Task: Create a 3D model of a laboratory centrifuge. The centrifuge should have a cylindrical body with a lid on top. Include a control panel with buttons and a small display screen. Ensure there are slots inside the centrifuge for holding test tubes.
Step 501:
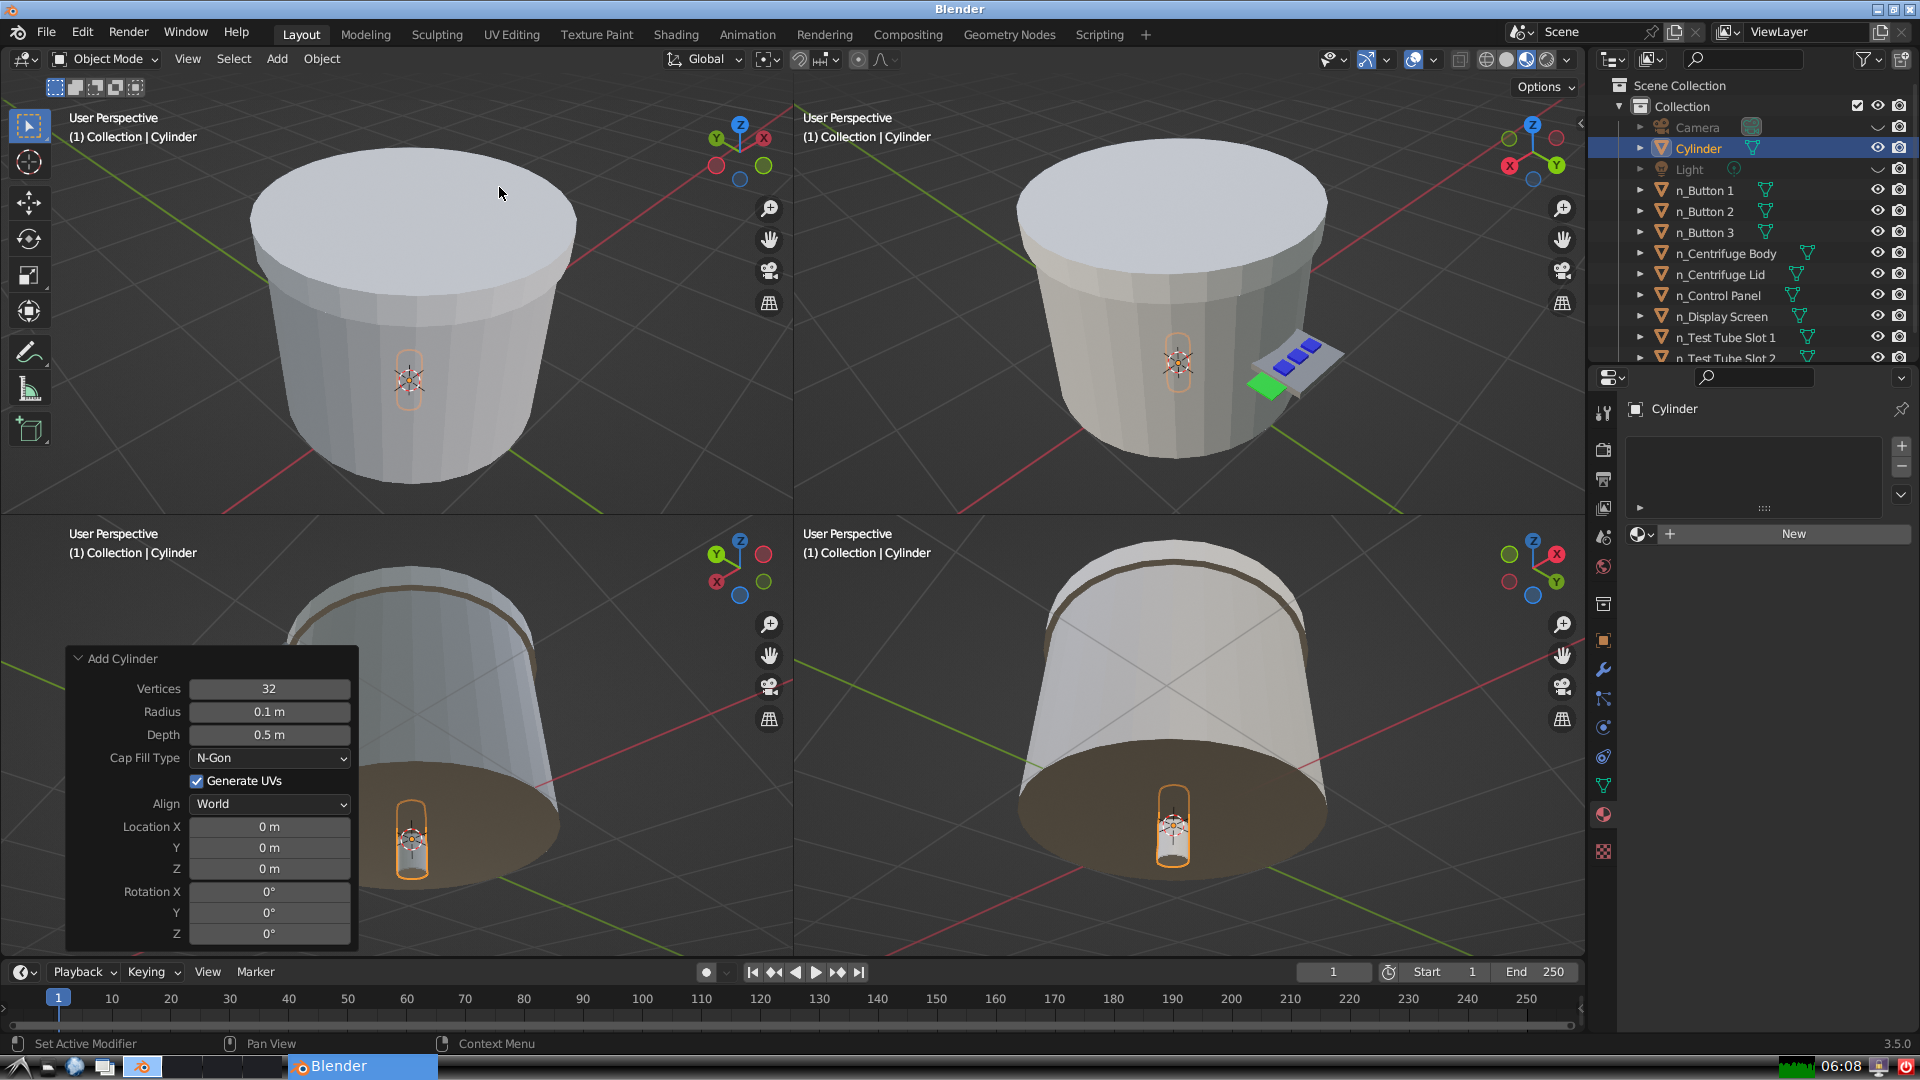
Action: {"mouse_move": [270, 708]}